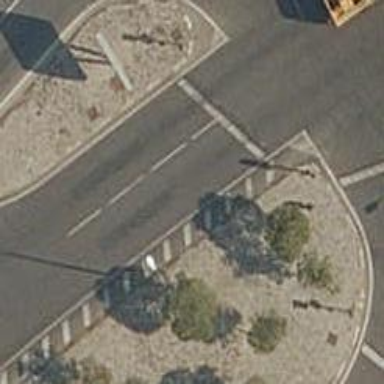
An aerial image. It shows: Road with traffic signals.